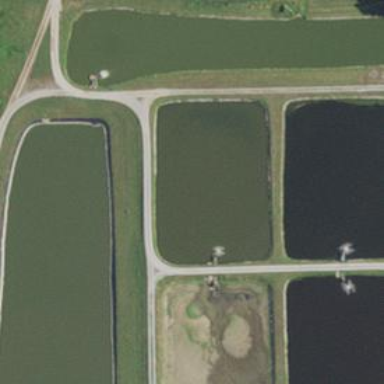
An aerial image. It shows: Aquaculture area with water.